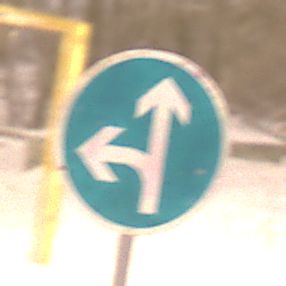
Verkehrszeichen: VorgeschriebeneFahrtrichtungGeradeausOderLinks
Umgebung: Outdoor, Urban
Tageszeit: Night
Wetter: Overcast
Licht: Artificial
Jahreszeit: Winter
Kontrast: MediumContrast